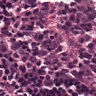
Metastatic tissue present: no